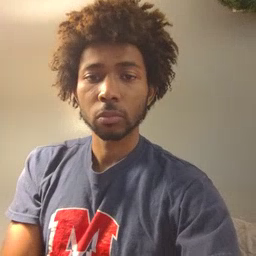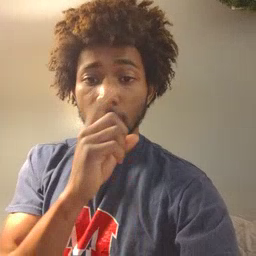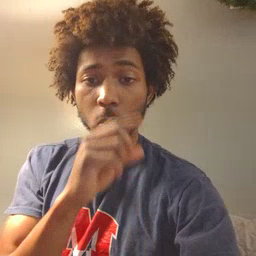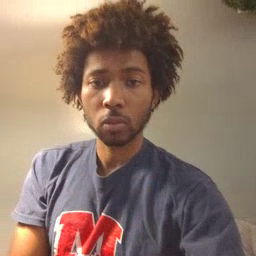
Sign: mouse